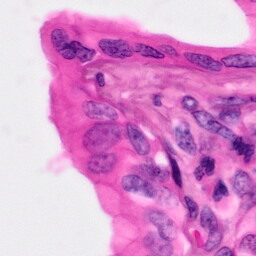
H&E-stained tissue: Pancreatic